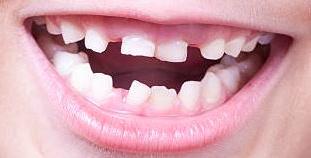
Condition: hypodontia